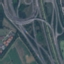
Label: Highway